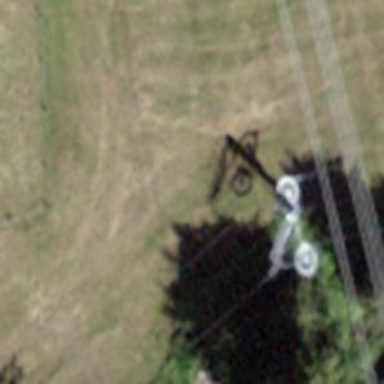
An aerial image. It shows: Pylon used for aerialway.